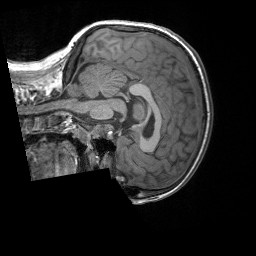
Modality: T1w
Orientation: sagittal
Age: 8
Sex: male
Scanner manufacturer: siemens
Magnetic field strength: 3 T
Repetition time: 1.65 s
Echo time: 0.00203 s